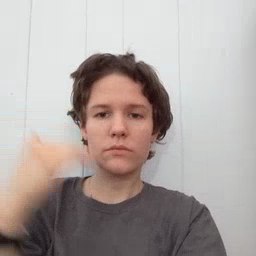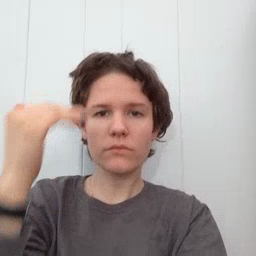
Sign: head